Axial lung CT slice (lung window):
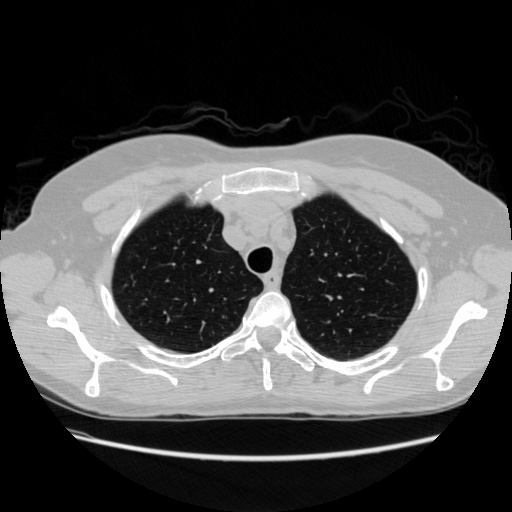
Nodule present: no